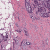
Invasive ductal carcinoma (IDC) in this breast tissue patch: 1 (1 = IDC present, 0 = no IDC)